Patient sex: M
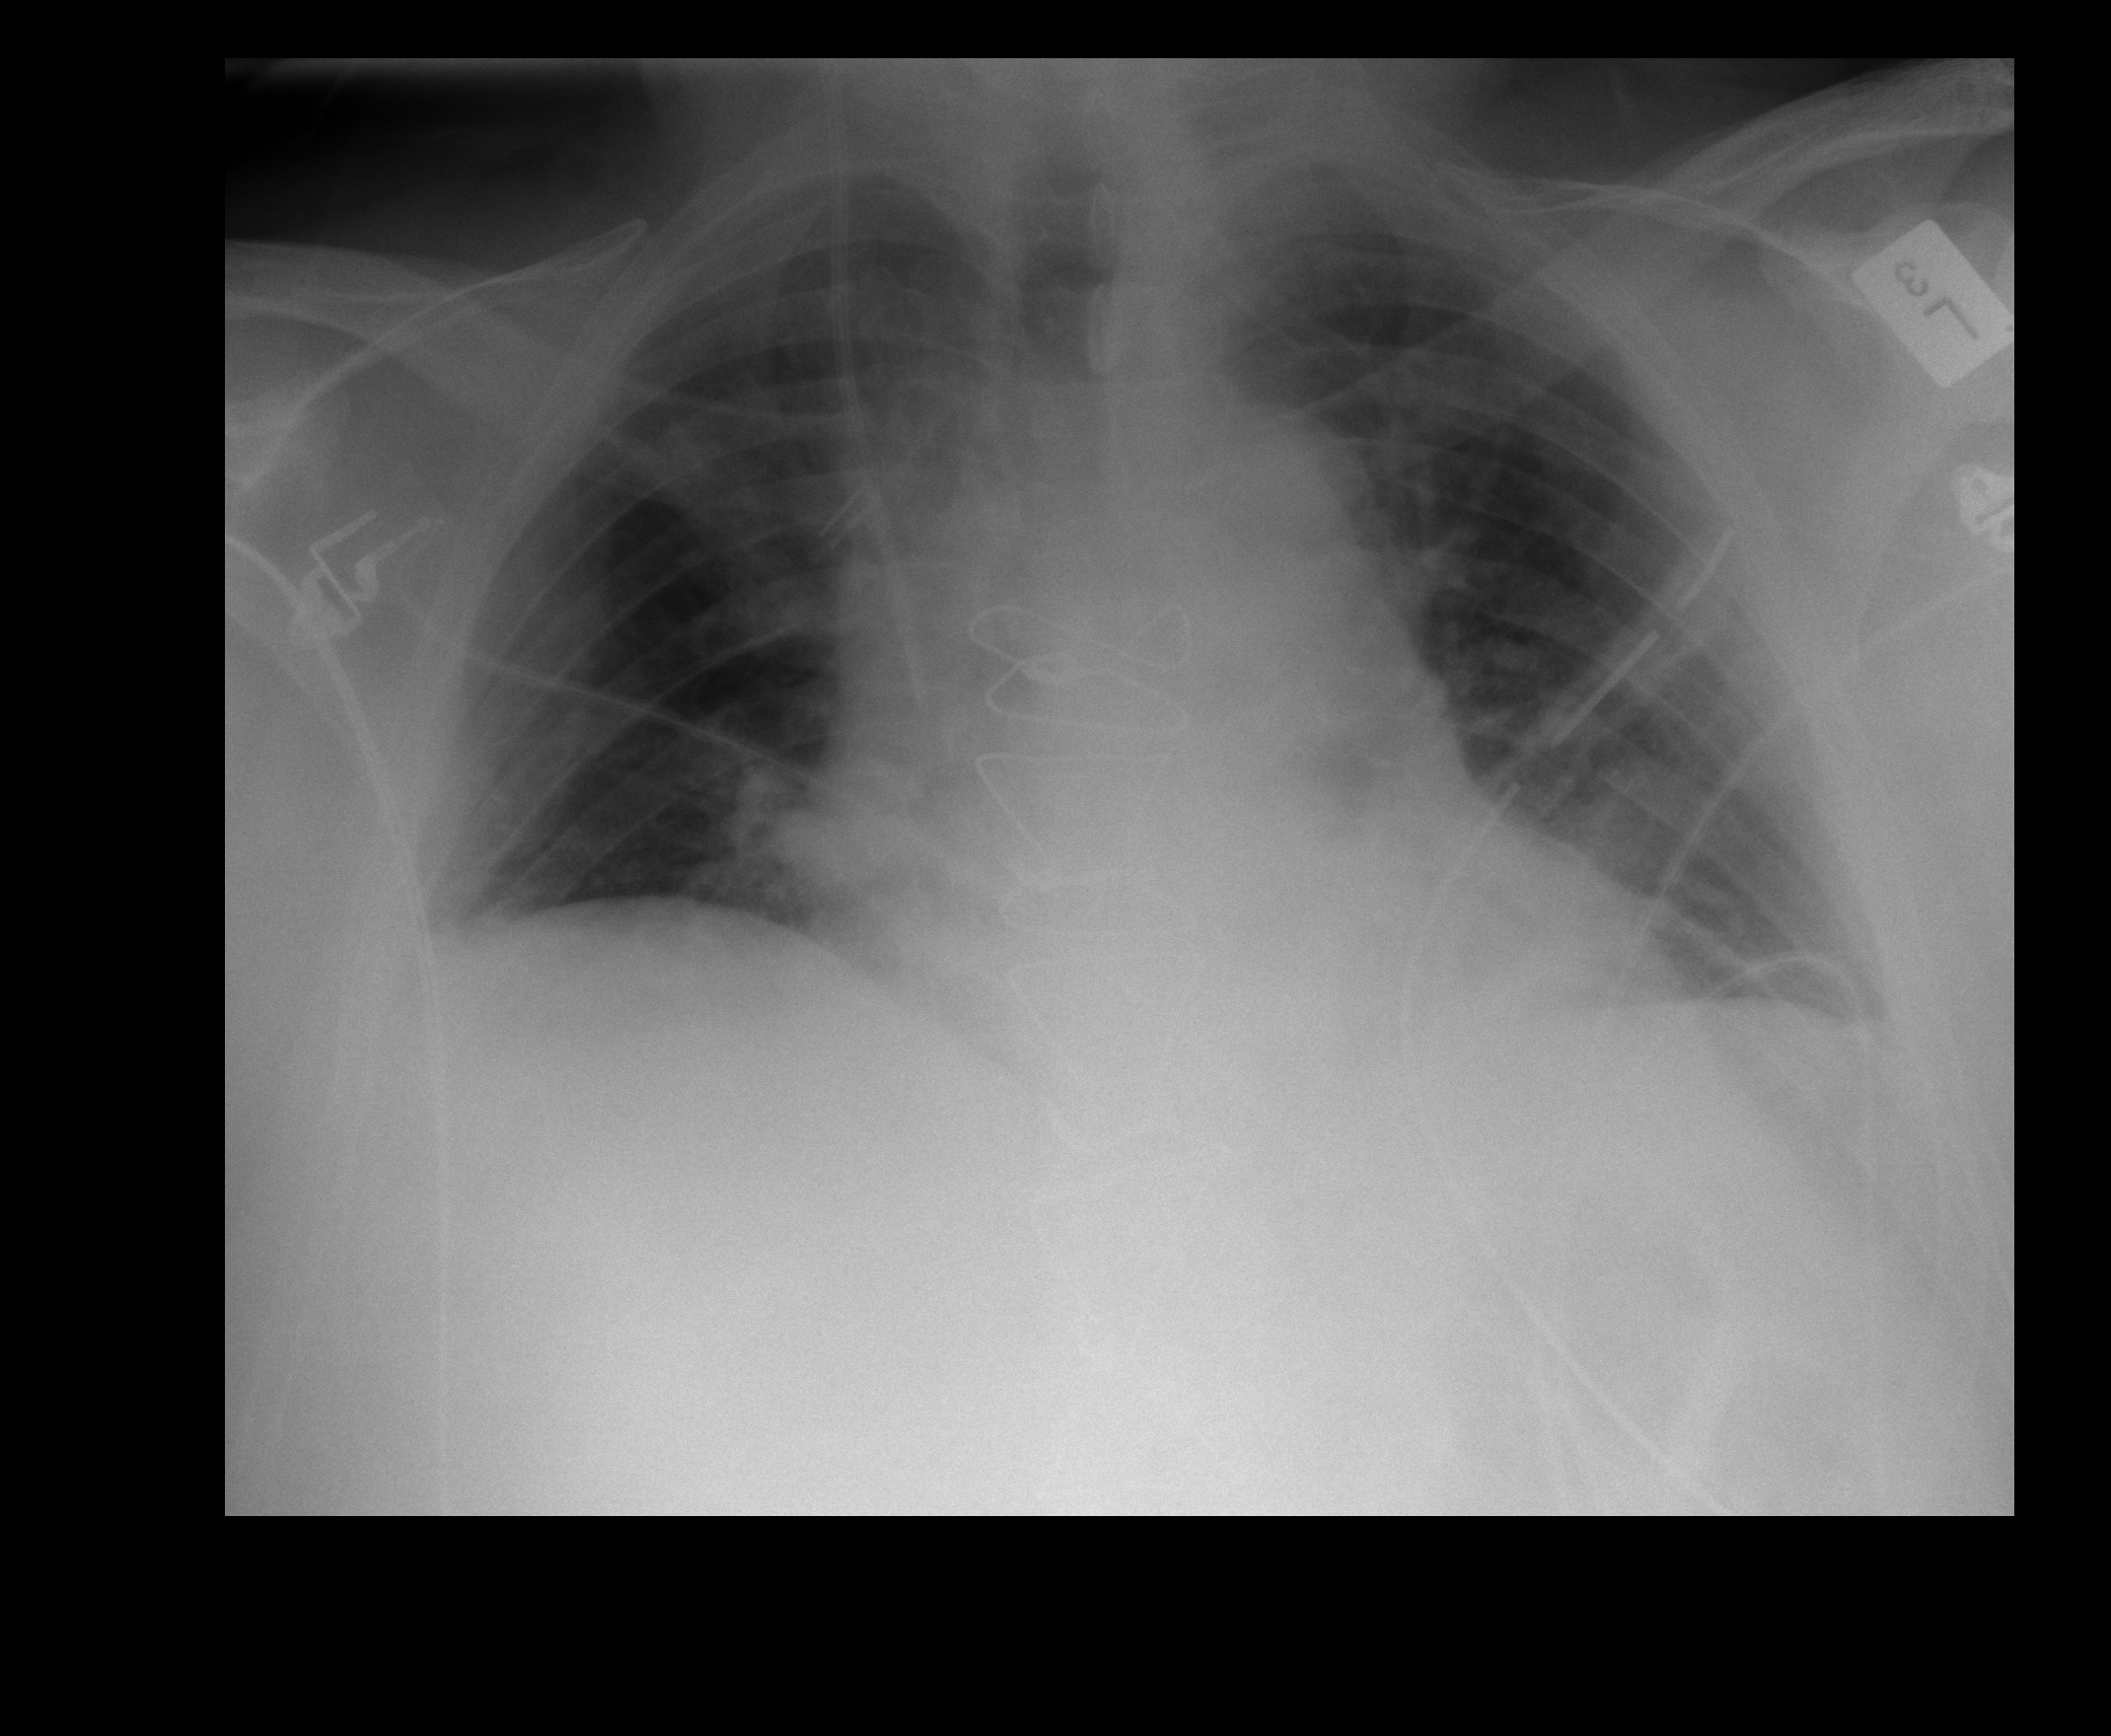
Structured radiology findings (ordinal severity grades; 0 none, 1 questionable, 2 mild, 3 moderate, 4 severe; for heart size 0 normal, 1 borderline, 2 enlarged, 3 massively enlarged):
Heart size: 2
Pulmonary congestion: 1
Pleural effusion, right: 0
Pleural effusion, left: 0
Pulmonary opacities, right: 0
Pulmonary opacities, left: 1
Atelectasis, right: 2
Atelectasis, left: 2